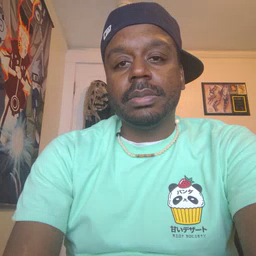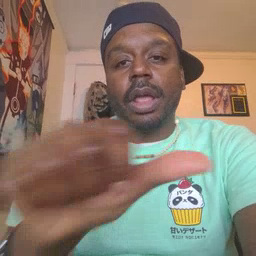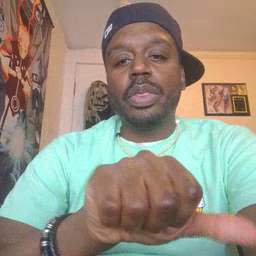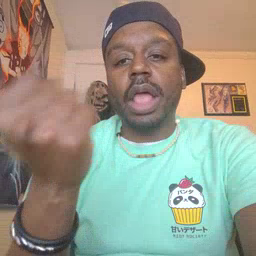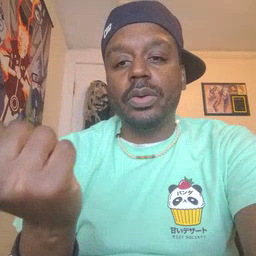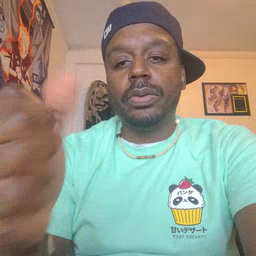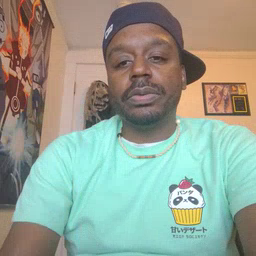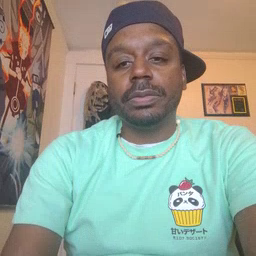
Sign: another